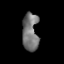
Tissue: skin
Cell type: Epithelial cells
Senescence score: 0.2578
Nuclear area (px): 593
Mean DAPI intensity: 116.381